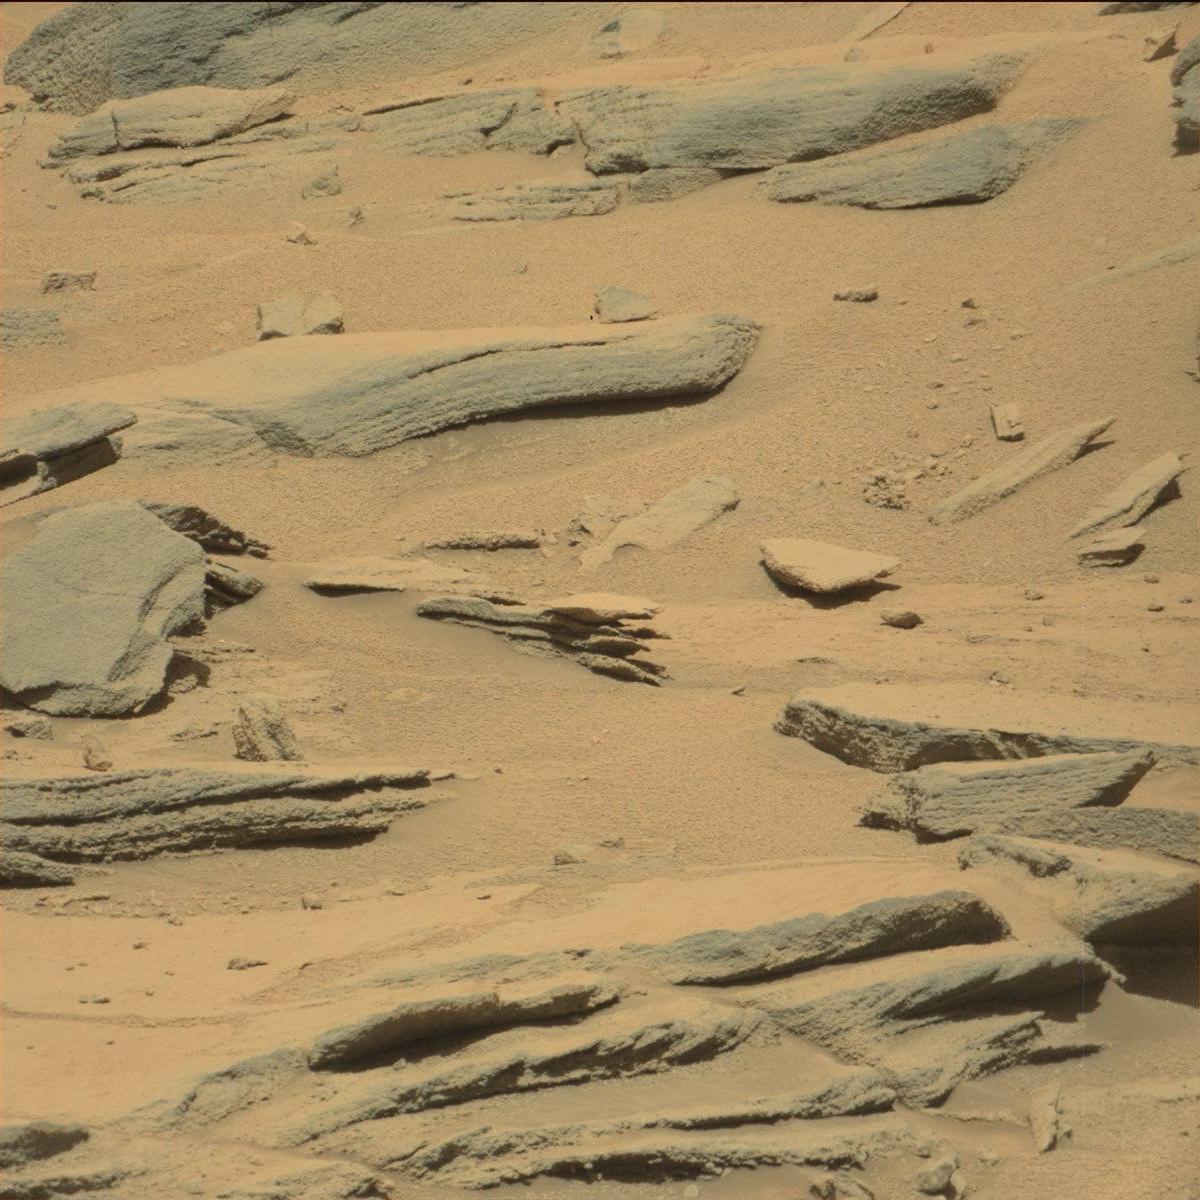
Terrain classes present: Bedrock, Rock, Sand / Soil